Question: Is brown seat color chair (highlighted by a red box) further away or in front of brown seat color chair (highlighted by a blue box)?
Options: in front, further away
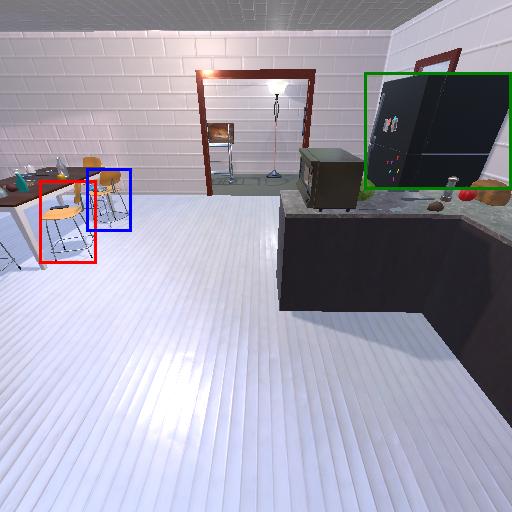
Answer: in front